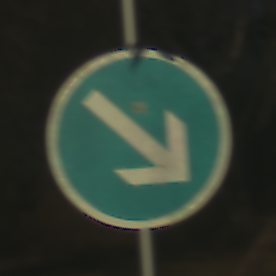
Verkehrszeichen: VorgeschriebeneVorbeifahrtRechts
Umgebung: Outdoor, Nature
Tageszeit: SunriseSunset
Wetter: Clear
Licht: Natural
Jahreszeit: NotSpecified
Kontrast: HighContrast